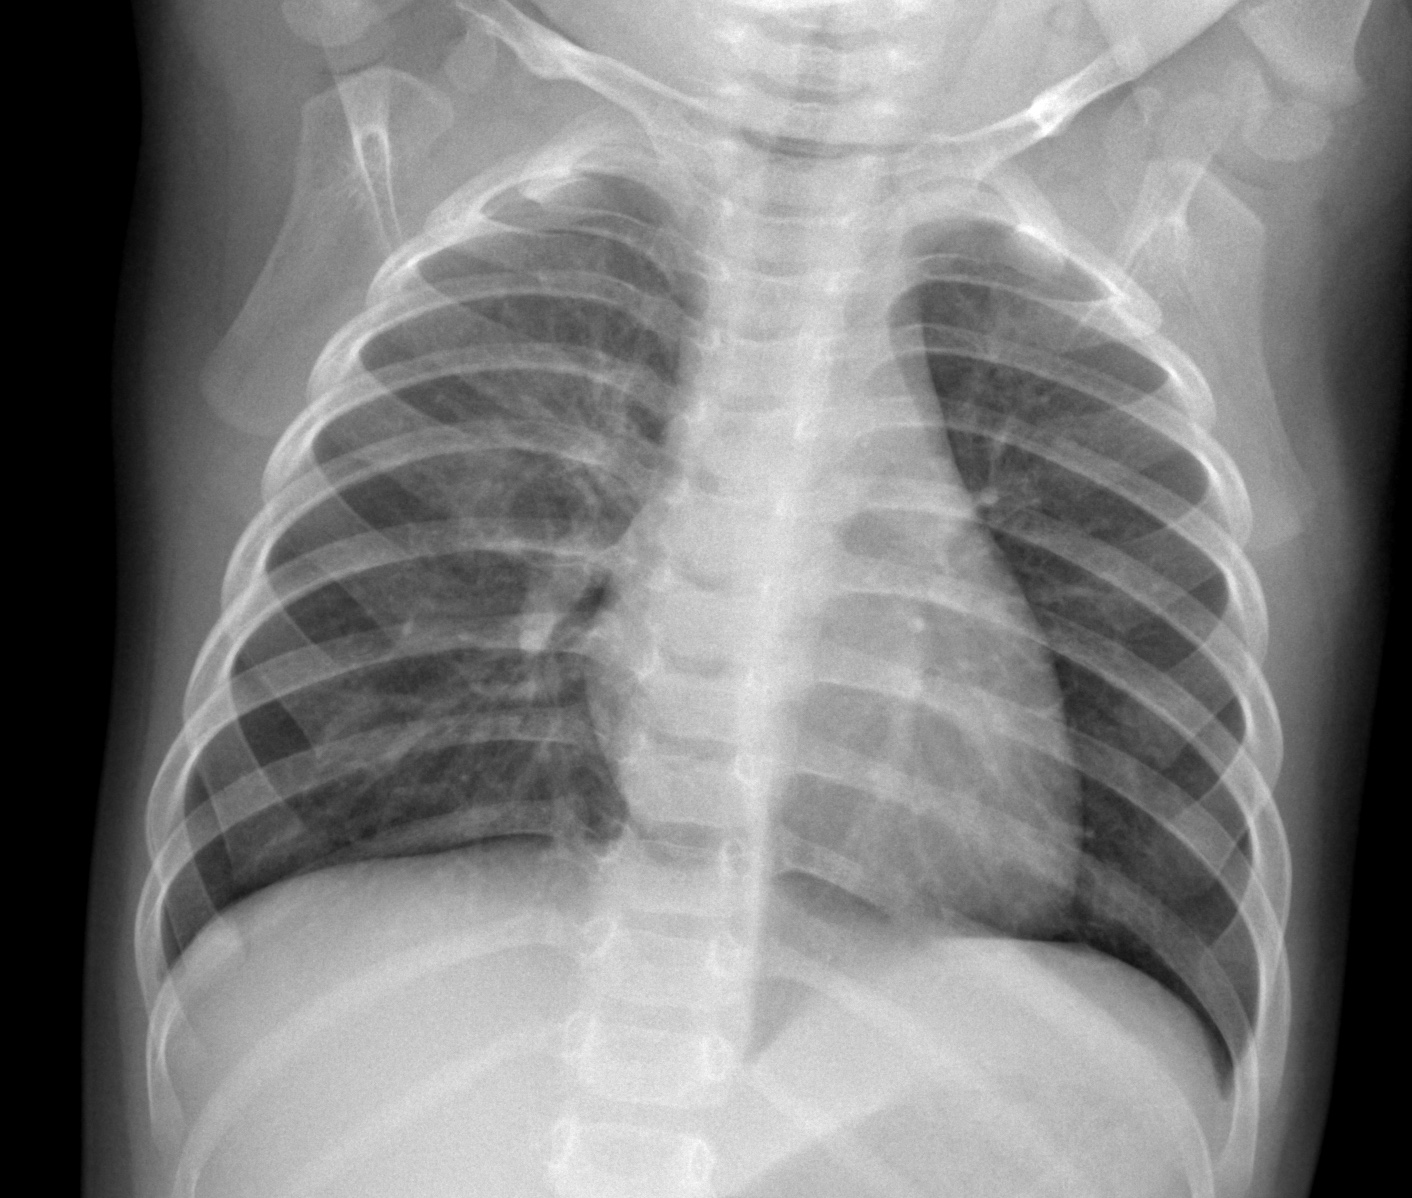
Diagnosis: NORMAL